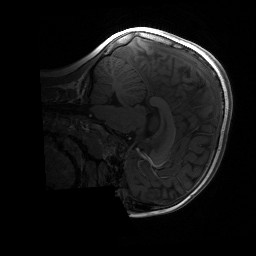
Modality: T1w
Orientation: sagittal
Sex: male
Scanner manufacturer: siemens
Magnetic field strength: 3 T
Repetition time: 1.9 s
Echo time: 0.00243 s